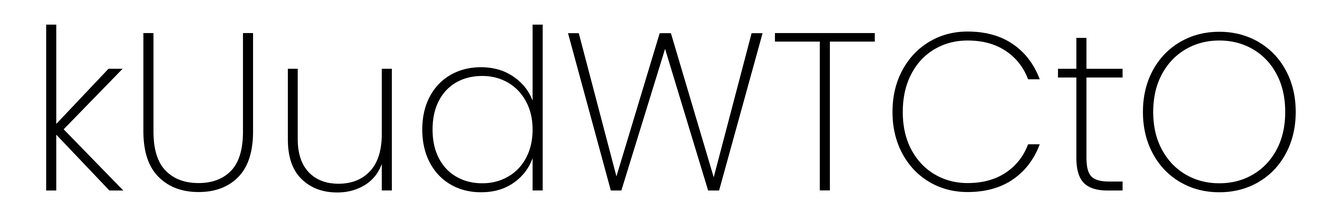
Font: Poppins-ExtraLight